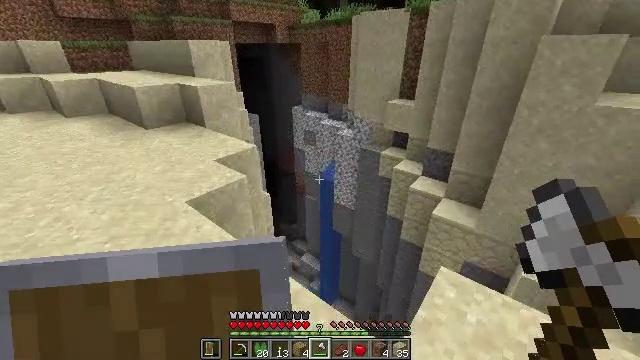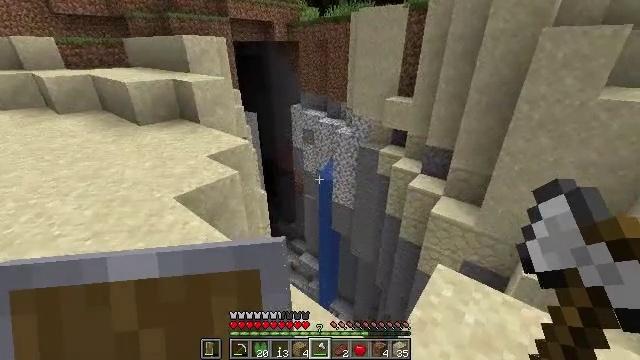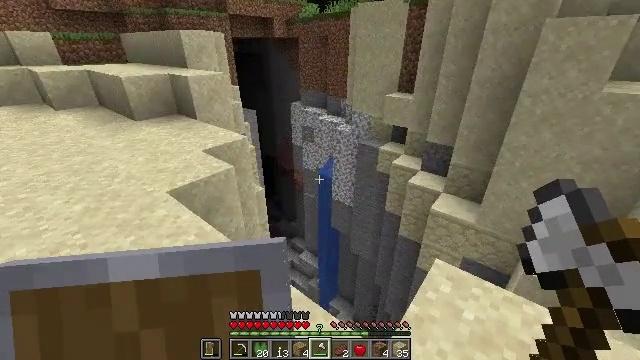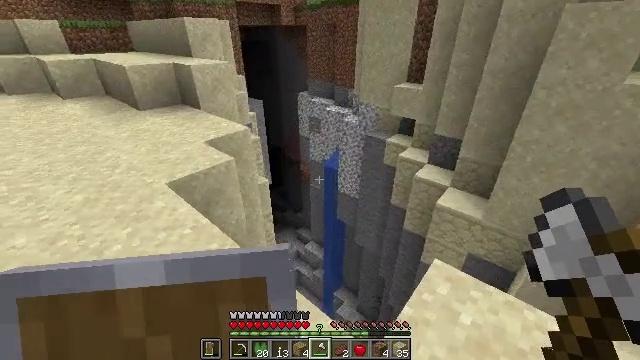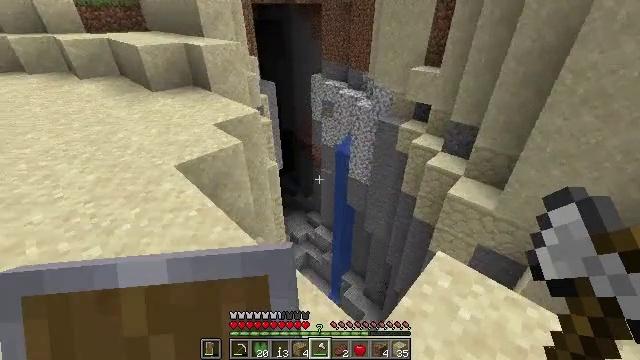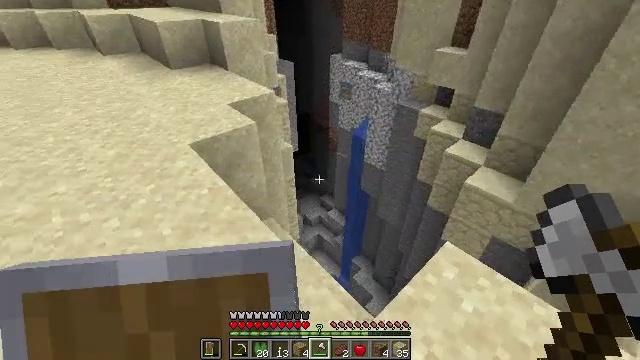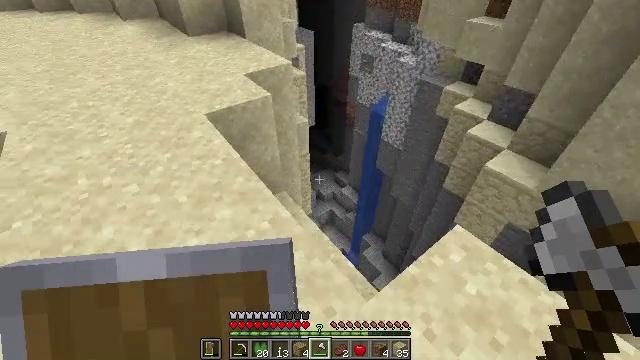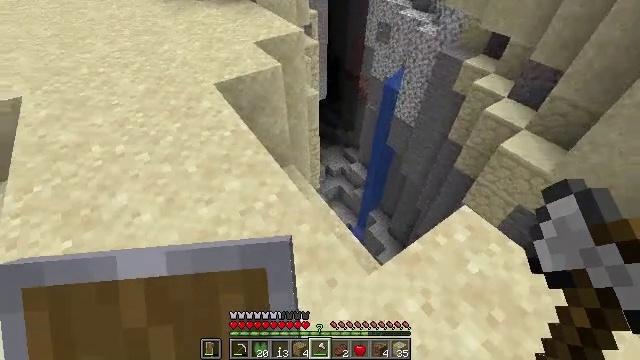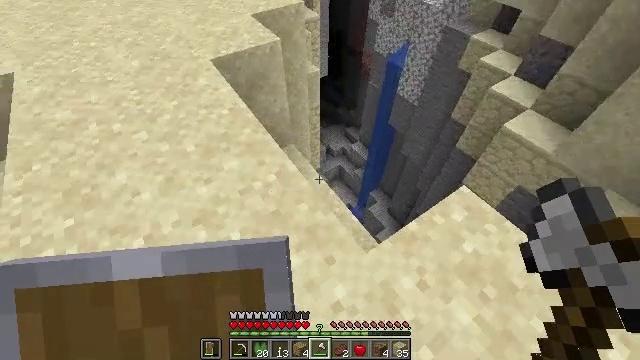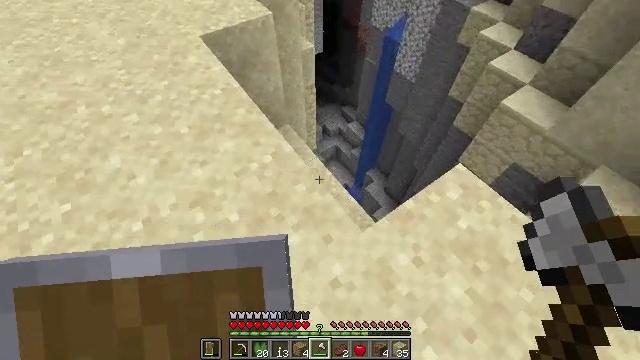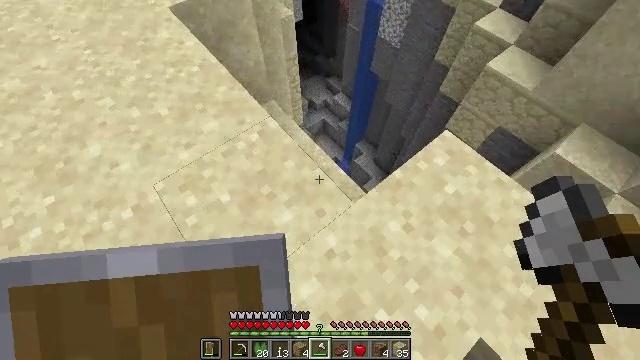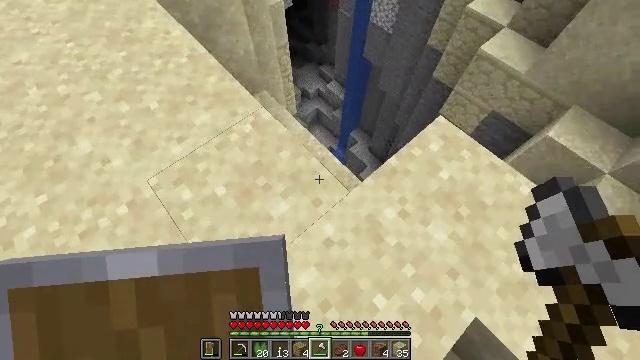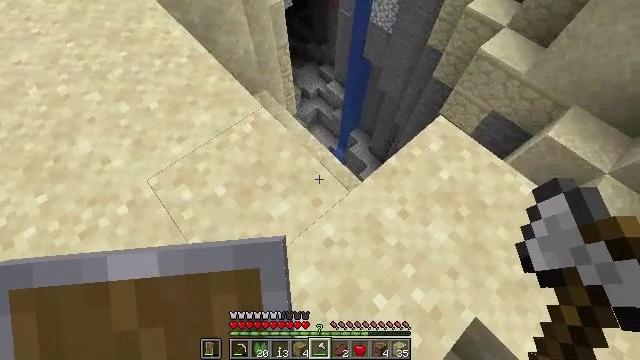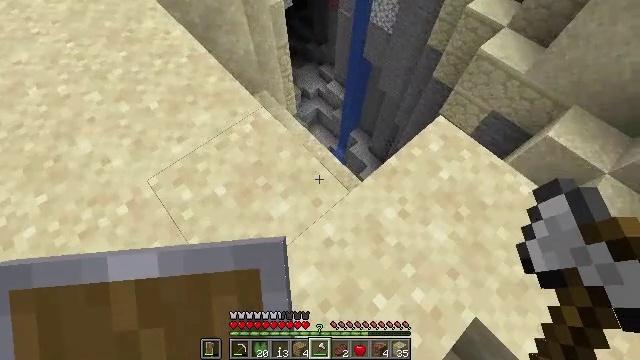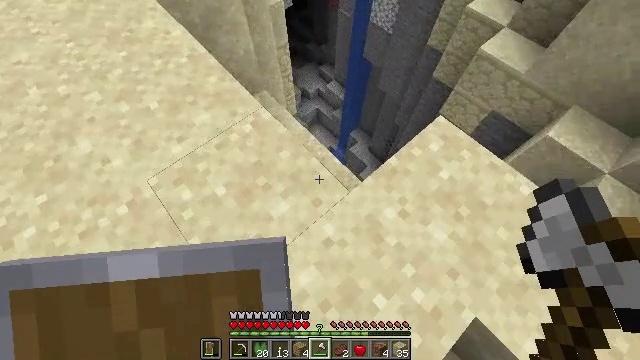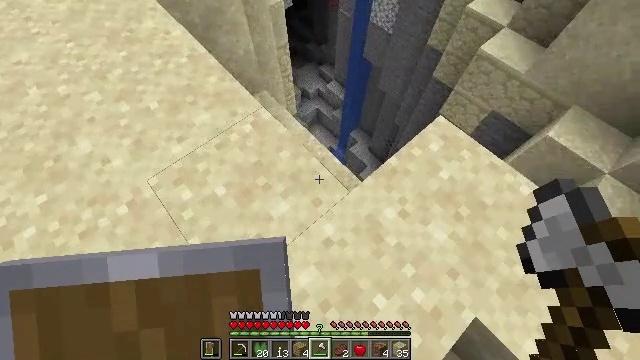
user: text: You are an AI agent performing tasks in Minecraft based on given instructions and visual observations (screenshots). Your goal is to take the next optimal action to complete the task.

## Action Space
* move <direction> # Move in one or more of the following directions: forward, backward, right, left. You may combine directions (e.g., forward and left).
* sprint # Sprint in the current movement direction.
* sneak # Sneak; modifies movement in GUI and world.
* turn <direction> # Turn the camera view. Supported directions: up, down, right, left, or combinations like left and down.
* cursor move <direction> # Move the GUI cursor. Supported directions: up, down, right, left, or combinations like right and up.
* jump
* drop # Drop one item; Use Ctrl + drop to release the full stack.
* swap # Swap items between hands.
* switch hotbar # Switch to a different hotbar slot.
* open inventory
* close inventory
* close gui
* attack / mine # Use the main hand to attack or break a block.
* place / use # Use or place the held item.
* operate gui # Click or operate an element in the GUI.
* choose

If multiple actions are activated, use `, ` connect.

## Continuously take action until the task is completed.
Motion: motion action
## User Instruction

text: Break the sand block.
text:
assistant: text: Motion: move right
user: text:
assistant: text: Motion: move right
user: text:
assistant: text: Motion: turn left and down
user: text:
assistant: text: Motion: turn left and down
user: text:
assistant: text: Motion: turn left and down
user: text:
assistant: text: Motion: turn left and down
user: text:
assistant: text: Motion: turn left and down
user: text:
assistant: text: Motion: turn down
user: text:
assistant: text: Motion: turn right and down
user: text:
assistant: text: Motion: turn right and down
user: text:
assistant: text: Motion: turn right and down
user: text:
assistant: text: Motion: no_op
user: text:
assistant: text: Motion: no_op
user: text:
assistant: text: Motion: no_op
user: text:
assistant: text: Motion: no_op
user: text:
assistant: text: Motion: no_op
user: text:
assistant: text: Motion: turn right
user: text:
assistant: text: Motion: move right, turn right
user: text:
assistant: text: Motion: move right, turn right
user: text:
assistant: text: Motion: move right
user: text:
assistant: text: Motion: move right
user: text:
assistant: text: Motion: no_op
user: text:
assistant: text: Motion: no_op
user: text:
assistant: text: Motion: no_op
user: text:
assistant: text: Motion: no_op
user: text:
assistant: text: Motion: no_op
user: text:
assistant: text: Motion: turn up
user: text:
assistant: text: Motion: no_op
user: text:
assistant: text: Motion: no_op
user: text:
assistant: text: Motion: move forward